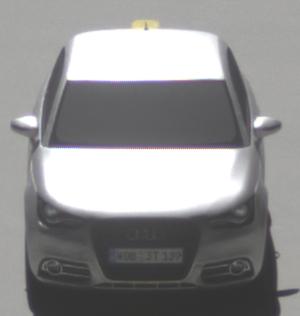
Make: Audi
Model: A1 Sportback 1.2 TFSI
Detailed model: A1 (8X) Sportback
Model produced from: 2012/03
Model produced until: 2014/11
Doors: 5
Color: white
Road condition: dry road
Daytime: midday
Contrast: high contrast